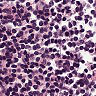
Metastatic tissue present: no